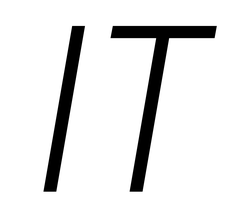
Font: Roboto-Italic_Condensed_Light_Italic